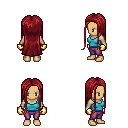
a pixel art fantasy rpg character, female body template, human, tanned skin, teal pirate shirt, magenta pants, brunette extra-long hairstyle, gold gloves, four views (front, back, left, right), 2x2 character sprite sheet, small pixel art, hard edges, no anti-aliasing